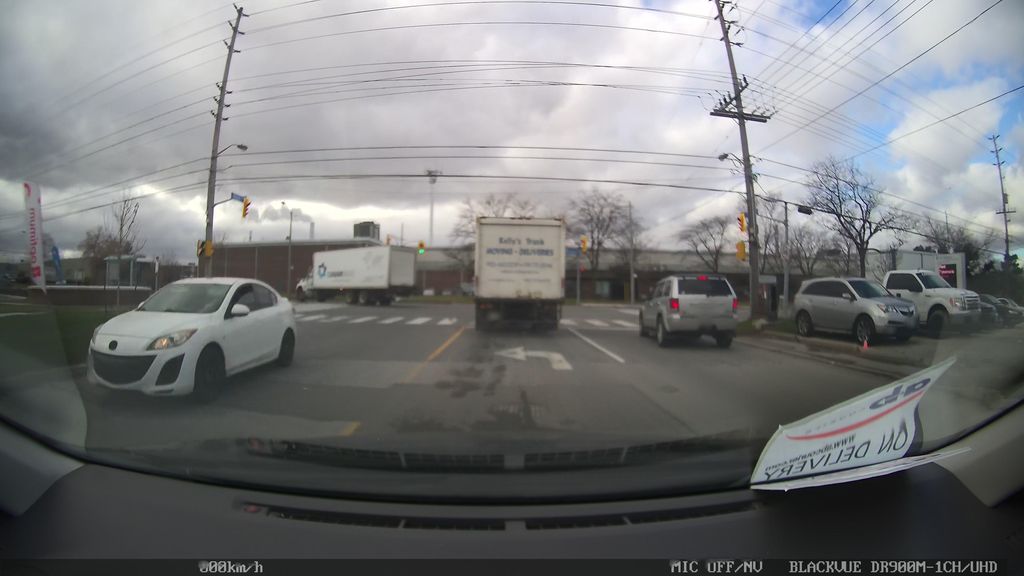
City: toronto